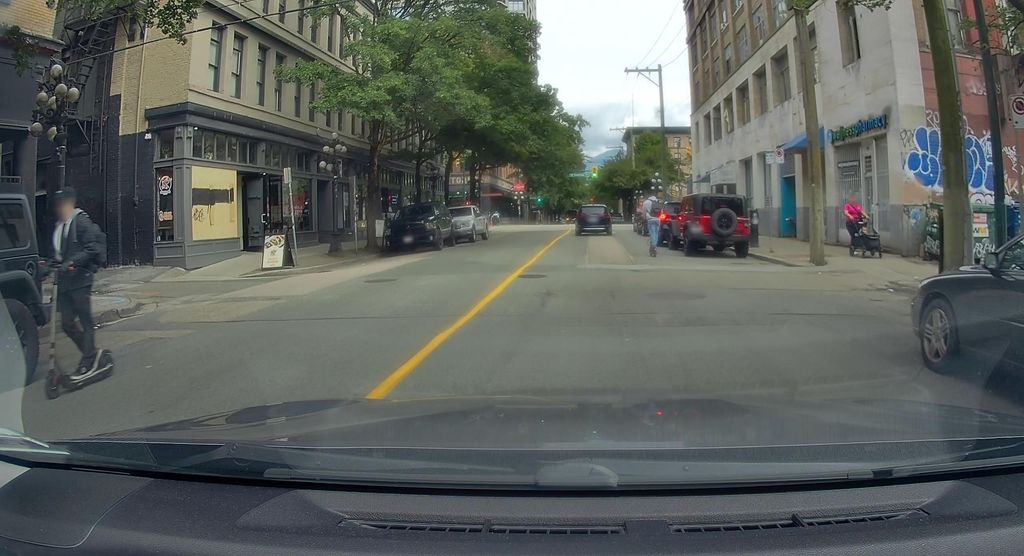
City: vancouver